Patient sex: M
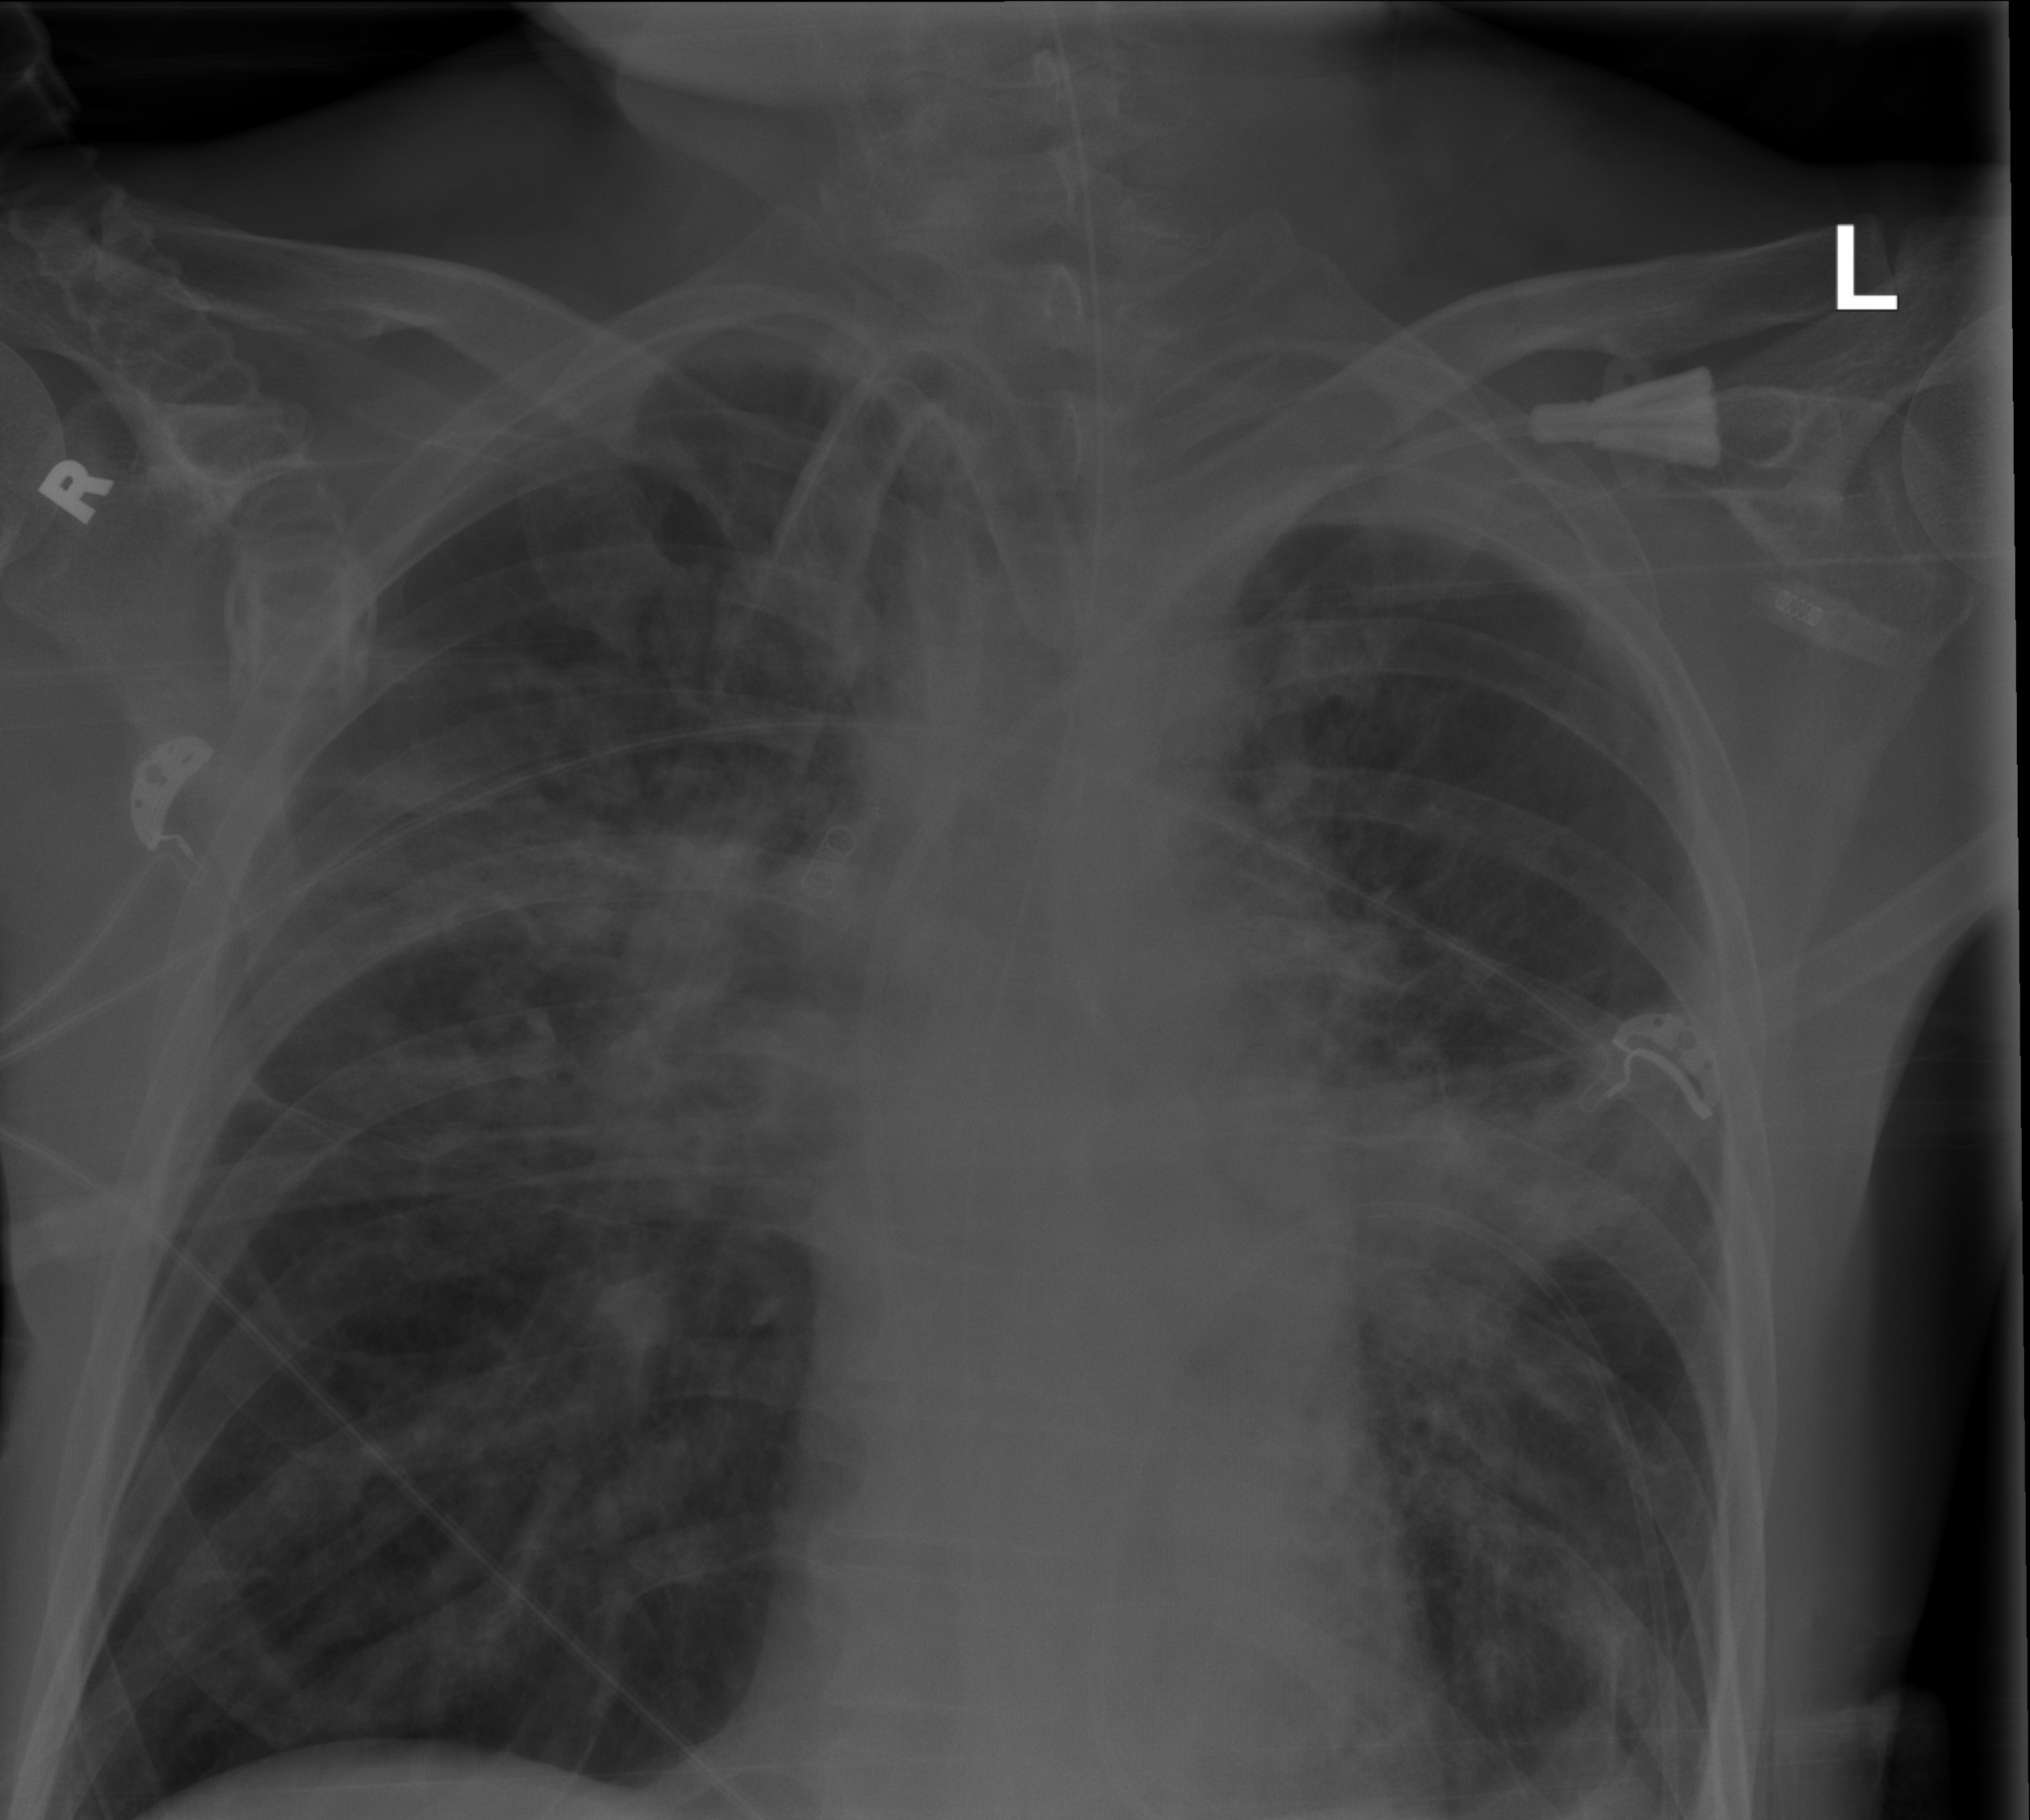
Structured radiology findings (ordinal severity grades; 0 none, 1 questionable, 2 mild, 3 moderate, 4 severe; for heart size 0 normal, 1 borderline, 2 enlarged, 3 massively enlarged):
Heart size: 0
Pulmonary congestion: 2
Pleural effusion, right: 0
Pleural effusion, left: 3
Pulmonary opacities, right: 2
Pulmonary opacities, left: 3
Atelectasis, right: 2
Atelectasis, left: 2